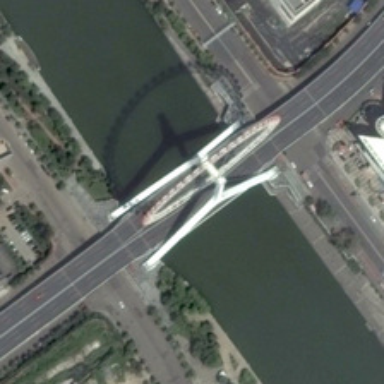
Some green plants are in two sides of a river with a bridge on it .